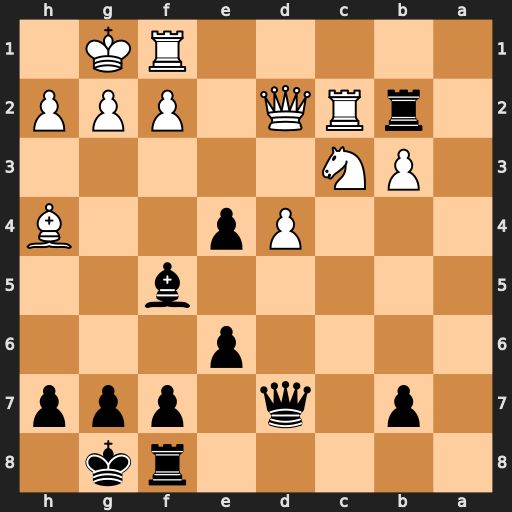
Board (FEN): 5rk1/1p1q1ppp/4p3/5b2/3Pp2B/1PN5/1rRQ1PPP/5RK1
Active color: b
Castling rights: -
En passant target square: -
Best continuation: e3 Rxb2 exd2